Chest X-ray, AP view. Patient: 69 years old, sex F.
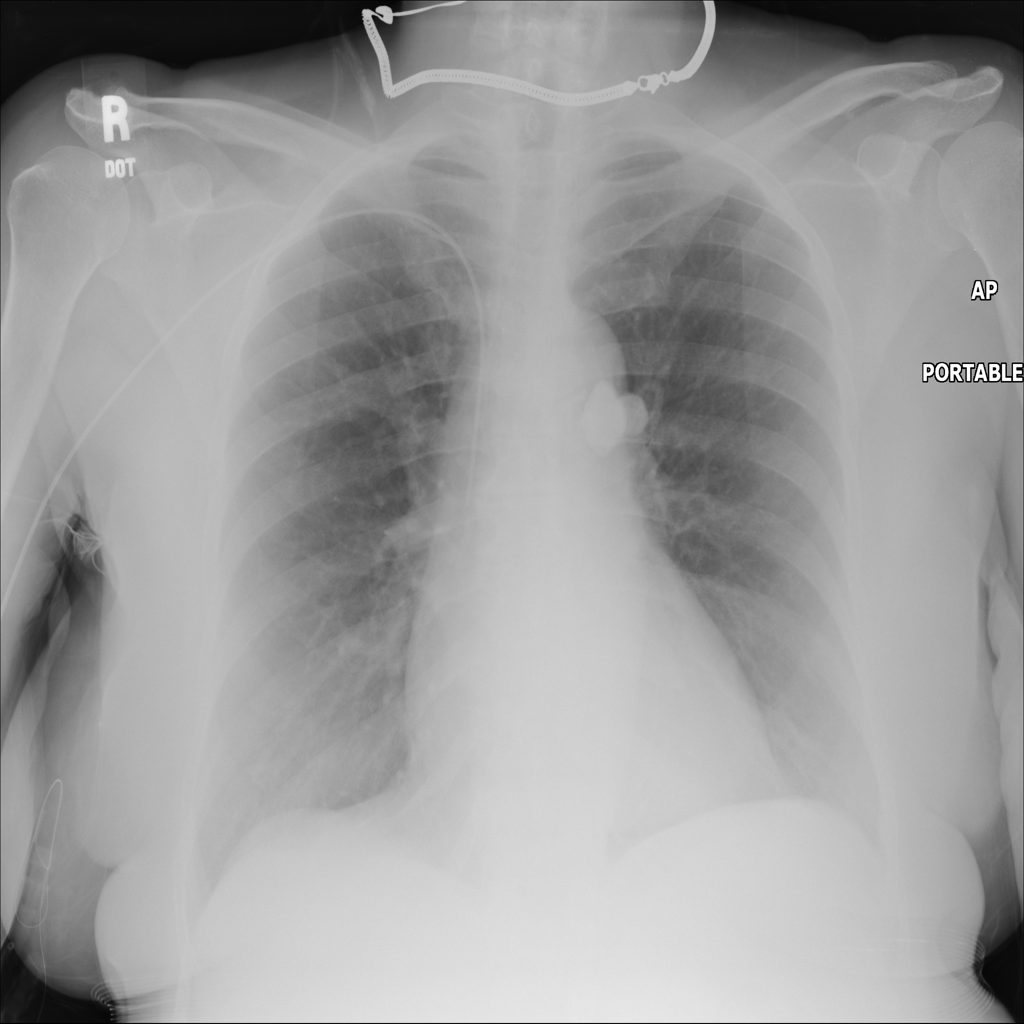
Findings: Infiltration